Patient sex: M
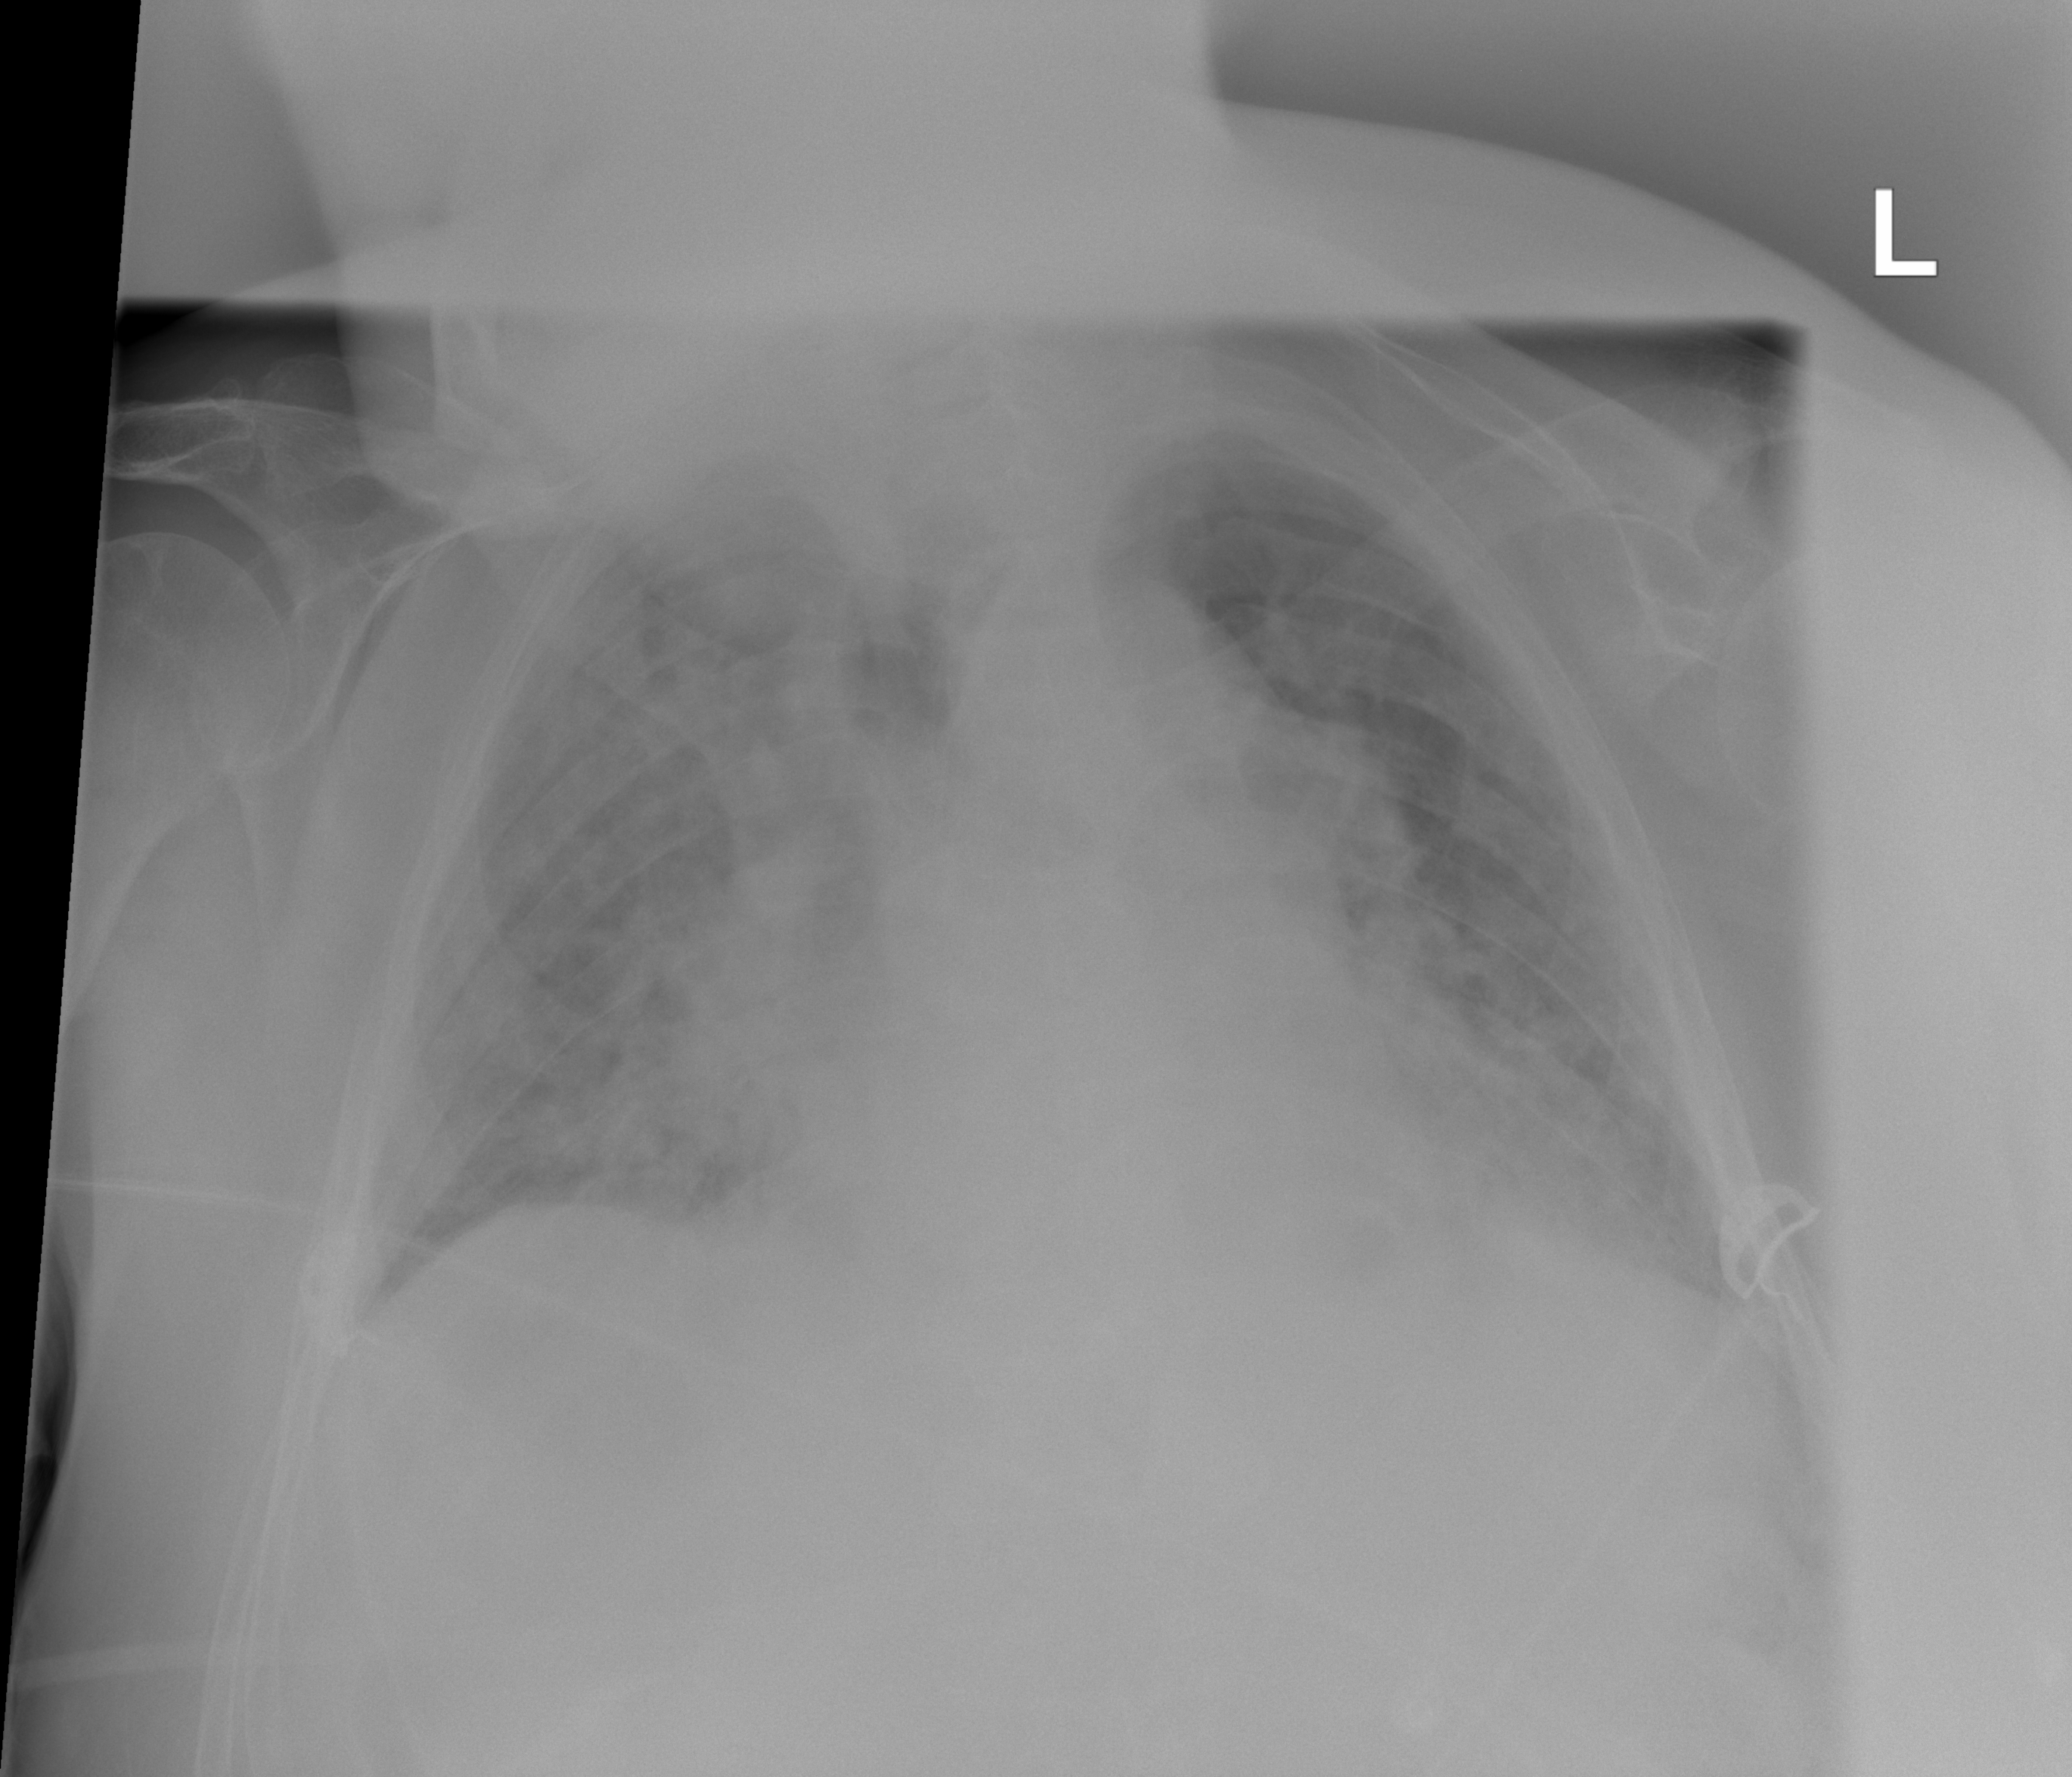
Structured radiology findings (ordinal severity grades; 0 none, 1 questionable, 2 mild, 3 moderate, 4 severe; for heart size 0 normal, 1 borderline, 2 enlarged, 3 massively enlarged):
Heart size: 2
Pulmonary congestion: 3
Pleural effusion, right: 0
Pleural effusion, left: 0
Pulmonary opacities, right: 2
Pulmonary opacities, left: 2
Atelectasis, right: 2
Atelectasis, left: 2